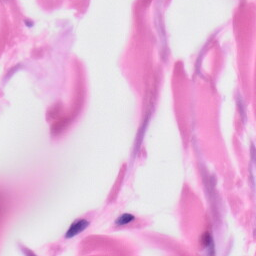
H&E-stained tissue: Skin